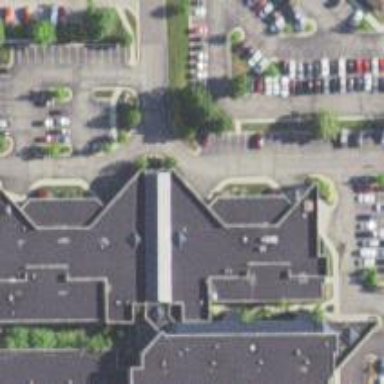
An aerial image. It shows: Healthcare clinic.